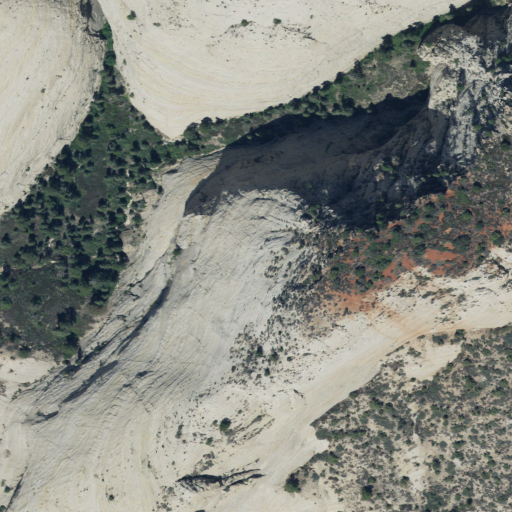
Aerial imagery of mountain in Utah named The Bishopric containing shrub, evergreen forest, and barren land